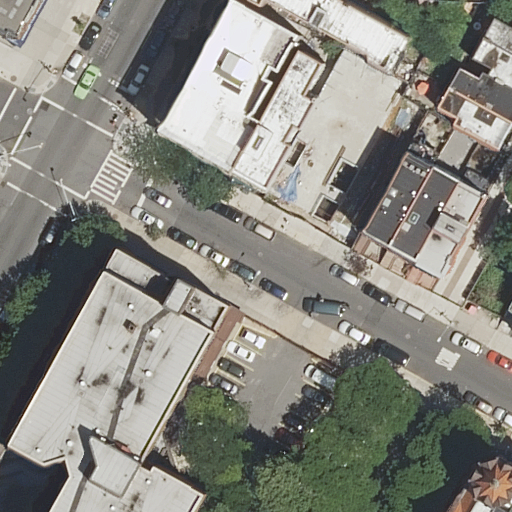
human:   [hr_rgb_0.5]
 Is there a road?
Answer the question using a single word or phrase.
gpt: yes

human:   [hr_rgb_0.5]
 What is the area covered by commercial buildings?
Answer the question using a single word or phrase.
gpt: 0m2

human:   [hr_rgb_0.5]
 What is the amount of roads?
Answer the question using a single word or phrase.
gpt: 4

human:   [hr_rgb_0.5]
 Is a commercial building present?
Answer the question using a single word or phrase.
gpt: no

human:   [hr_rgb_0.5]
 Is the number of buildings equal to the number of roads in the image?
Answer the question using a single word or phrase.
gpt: no

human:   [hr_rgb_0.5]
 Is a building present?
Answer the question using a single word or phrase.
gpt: yes

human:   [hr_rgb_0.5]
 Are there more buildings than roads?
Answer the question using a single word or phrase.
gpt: yes

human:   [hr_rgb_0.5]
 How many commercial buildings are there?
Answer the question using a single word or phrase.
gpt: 0

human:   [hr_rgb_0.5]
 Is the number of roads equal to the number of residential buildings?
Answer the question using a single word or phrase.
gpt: no

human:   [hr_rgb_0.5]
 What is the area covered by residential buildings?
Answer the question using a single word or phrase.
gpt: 2951m2

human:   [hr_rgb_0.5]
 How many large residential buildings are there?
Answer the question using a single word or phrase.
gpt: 1

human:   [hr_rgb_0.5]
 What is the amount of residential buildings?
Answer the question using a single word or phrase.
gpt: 15

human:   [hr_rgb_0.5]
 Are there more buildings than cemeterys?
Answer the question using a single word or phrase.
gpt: yes

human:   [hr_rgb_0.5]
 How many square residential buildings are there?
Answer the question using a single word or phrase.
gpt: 0

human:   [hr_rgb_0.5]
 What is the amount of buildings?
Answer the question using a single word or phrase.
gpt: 15

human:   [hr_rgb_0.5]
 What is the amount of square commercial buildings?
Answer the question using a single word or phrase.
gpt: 0

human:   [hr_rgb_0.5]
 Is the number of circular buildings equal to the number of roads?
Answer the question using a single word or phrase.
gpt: no

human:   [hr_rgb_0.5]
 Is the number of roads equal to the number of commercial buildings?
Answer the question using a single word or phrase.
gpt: no

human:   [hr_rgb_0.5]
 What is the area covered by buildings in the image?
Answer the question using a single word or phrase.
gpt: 2951m2

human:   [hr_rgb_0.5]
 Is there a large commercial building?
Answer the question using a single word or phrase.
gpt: no

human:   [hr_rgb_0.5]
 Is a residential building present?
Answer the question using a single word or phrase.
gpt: yes

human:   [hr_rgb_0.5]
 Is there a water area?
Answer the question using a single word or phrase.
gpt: no

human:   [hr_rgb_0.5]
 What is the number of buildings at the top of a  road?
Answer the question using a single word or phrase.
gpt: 13

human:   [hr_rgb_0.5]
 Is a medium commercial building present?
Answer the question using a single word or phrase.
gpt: no

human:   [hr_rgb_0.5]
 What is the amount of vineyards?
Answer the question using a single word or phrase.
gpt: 0

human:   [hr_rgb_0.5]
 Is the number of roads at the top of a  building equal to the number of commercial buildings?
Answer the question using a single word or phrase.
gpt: no

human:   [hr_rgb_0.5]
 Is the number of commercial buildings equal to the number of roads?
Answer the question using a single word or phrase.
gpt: no

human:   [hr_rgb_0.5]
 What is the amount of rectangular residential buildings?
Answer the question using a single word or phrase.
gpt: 8

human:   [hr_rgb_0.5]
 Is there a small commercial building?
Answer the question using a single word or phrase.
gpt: no

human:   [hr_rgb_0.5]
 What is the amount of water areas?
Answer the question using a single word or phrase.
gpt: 0

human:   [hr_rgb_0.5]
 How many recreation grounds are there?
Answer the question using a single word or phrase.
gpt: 0

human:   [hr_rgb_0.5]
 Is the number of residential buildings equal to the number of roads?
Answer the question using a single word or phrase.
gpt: no

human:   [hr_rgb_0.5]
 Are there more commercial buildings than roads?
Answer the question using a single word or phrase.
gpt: no

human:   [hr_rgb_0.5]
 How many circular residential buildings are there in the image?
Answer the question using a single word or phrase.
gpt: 0

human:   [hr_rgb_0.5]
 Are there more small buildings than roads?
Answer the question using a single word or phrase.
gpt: yes

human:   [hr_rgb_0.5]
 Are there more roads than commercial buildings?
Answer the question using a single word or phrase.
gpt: yes

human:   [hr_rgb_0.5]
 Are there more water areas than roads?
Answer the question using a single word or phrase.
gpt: no

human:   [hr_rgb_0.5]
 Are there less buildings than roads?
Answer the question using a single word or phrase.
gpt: no

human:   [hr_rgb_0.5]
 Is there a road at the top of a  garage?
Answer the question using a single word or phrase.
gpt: no

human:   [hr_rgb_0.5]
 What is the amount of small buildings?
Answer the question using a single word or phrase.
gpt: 5

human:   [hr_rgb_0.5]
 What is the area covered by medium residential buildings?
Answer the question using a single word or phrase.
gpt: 1955m2

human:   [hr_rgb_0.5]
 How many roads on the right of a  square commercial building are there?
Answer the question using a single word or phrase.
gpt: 0

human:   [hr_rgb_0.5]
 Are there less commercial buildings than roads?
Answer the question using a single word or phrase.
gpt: yes

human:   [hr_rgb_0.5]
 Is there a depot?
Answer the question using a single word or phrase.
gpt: no

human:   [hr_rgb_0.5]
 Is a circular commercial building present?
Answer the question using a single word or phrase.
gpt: no

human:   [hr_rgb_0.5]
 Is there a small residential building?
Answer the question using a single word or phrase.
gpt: yes

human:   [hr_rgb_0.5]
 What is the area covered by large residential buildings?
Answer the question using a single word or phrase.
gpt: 844m2

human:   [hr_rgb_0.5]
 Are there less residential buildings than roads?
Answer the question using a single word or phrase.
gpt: no

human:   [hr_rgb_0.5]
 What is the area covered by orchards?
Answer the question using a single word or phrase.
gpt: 0m2

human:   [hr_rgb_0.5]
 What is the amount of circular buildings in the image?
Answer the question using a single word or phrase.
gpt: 0

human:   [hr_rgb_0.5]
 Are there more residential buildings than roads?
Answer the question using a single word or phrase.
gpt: yes

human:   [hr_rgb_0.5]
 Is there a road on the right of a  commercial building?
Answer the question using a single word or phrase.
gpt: no

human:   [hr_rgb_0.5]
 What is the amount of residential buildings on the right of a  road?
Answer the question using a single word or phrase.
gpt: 13

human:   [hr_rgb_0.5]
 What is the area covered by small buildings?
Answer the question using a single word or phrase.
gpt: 151m2

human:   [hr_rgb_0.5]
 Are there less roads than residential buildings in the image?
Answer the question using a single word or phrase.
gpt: yes

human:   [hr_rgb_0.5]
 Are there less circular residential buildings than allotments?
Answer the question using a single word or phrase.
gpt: no

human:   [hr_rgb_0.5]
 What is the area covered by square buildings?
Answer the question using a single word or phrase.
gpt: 0m2

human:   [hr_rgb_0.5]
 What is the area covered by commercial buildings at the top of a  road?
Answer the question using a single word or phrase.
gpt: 0m2

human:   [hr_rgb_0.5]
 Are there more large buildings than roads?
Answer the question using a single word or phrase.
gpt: no

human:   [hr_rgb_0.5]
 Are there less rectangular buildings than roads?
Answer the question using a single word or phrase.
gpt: no

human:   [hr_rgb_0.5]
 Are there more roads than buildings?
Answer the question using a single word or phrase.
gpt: no

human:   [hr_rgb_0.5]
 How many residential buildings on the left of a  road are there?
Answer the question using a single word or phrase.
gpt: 7

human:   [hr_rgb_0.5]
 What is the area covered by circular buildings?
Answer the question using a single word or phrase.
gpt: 0m2

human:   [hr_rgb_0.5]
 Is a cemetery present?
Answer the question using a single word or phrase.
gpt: no